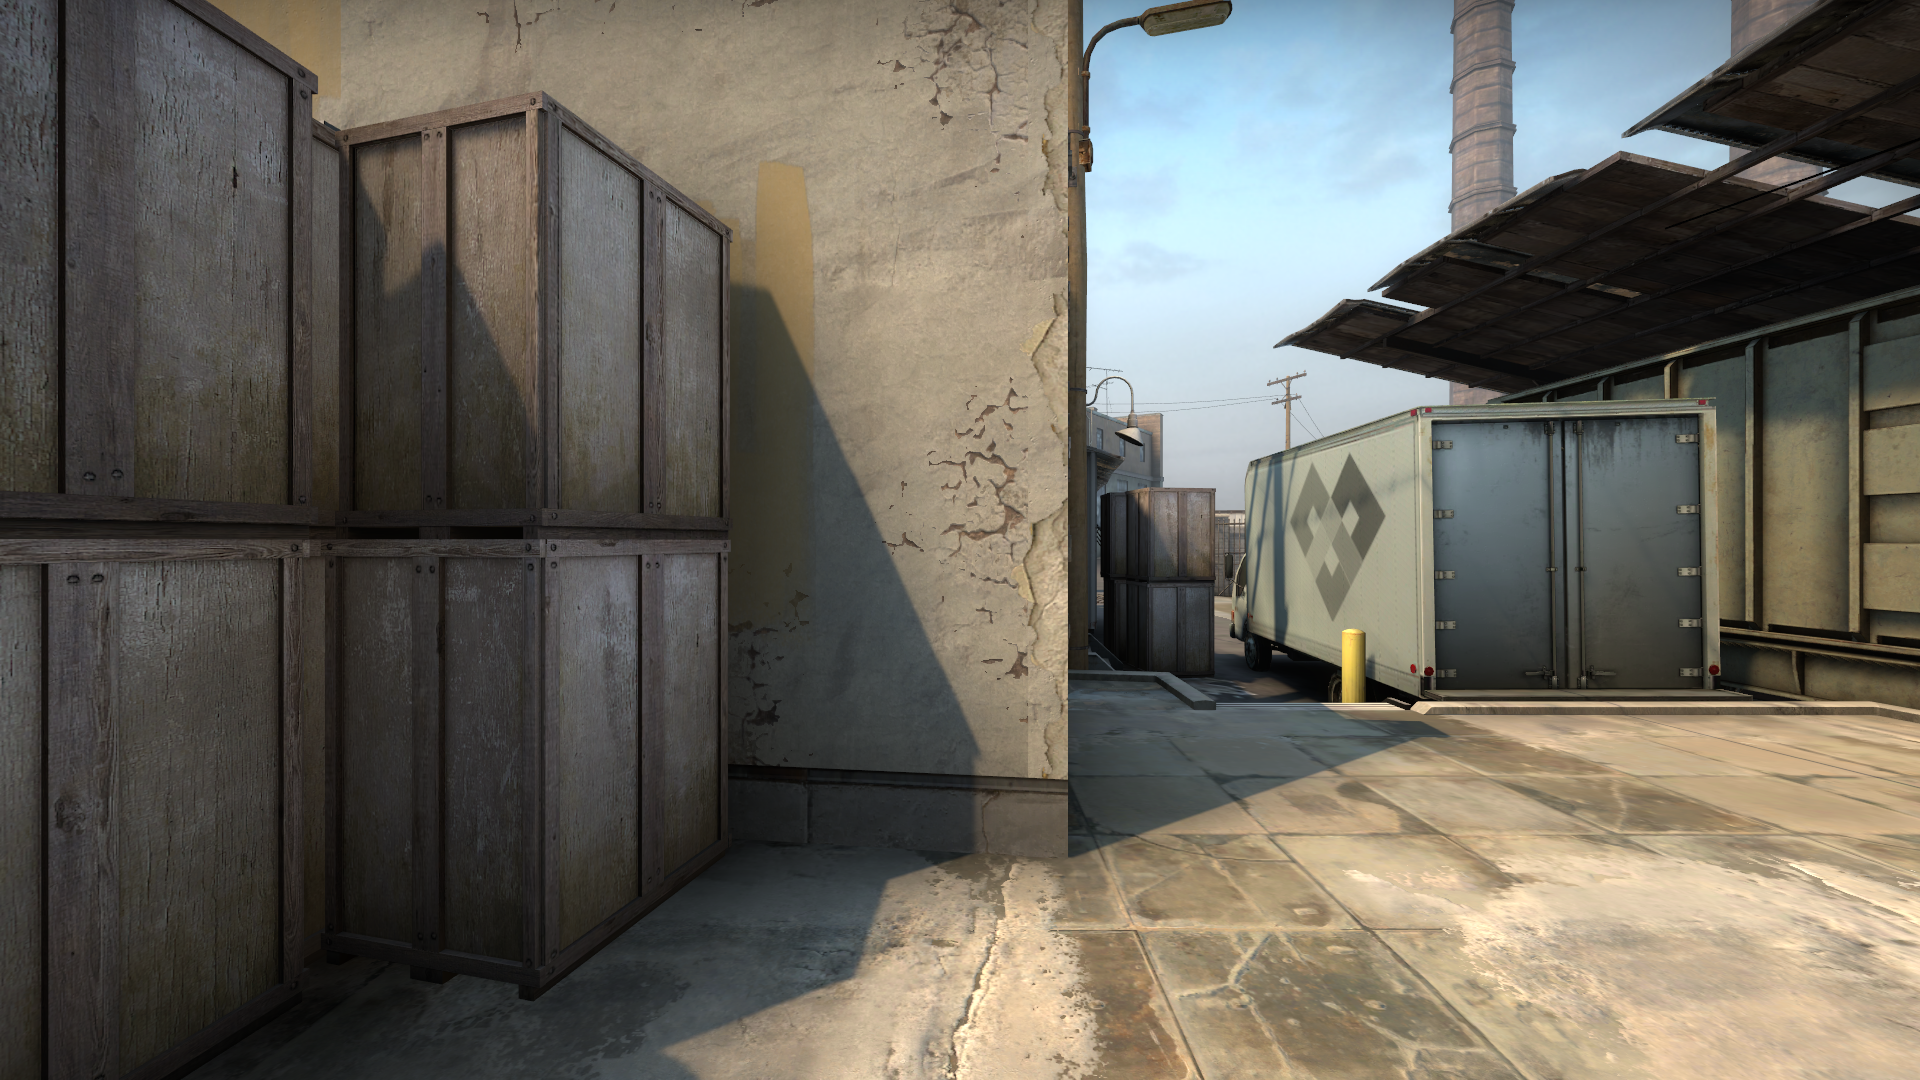
Map: de_train